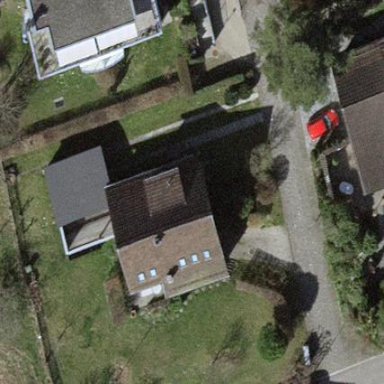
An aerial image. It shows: Pitched roof building.